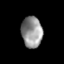
Tissue: skin
Cell type: Epithelial cells
Senescence score: 0.6795
Nuclear area (px): 629
Mean DAPI intensity: 147.353